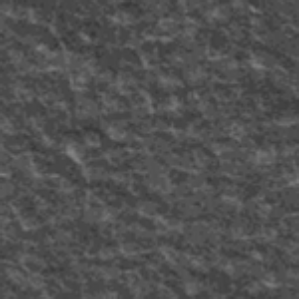
Label: frost